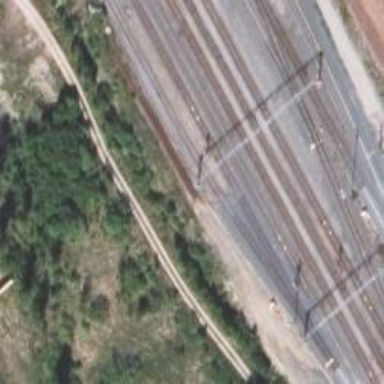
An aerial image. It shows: Wedge used for railway derailment.